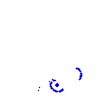
Particle: proton